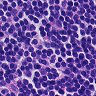
Metastatic tissue present: no